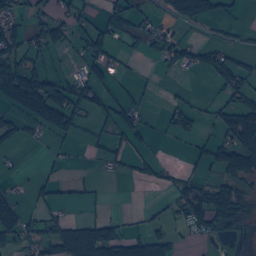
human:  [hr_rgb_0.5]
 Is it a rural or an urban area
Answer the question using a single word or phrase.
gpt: rural

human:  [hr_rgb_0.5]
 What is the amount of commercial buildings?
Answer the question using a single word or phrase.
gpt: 14

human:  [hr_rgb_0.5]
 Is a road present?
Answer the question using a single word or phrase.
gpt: yes

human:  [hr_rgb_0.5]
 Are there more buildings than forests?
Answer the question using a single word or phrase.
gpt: yes

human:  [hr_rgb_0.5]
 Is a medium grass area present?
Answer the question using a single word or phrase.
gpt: yes

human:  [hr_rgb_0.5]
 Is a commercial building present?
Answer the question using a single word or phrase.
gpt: yes

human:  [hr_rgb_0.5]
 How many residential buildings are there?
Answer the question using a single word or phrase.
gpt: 338

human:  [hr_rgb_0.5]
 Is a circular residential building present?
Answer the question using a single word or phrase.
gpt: yes

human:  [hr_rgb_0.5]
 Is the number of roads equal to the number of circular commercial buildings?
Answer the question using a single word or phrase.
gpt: no

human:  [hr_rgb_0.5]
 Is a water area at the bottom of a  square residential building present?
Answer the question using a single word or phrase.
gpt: yes

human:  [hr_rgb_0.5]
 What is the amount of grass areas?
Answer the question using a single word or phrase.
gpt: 175

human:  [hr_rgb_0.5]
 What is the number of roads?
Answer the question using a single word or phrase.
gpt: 138

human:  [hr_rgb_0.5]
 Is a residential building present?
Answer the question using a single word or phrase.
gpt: yes

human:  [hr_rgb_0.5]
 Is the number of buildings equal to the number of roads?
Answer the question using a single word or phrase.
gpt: no

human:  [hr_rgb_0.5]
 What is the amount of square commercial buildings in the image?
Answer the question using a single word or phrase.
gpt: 0

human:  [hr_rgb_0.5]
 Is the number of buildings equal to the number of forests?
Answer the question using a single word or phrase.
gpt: no

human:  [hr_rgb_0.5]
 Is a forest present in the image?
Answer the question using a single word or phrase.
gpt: yes

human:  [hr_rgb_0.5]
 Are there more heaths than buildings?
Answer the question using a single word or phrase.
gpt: no

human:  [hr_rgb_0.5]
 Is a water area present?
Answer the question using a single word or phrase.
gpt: yes

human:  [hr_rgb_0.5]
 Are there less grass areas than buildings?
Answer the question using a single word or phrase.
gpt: yes

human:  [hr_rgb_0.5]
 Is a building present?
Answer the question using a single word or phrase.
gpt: yes

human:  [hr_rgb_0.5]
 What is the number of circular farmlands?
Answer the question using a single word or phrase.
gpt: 0

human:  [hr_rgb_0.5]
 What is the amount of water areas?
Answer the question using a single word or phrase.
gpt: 67

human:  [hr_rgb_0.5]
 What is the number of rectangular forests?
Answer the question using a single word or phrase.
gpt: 30

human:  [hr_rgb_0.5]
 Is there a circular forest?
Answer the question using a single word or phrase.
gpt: yes

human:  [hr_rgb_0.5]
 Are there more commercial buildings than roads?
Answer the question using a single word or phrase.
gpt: no

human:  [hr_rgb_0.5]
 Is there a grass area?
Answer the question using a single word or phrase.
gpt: yes

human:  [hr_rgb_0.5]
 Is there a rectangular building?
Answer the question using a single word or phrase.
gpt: yes

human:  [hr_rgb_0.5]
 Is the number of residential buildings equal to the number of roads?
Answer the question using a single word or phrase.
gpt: no

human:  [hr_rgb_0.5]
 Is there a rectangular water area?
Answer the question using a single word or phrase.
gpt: yes

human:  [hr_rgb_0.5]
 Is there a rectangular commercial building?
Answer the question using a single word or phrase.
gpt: yes

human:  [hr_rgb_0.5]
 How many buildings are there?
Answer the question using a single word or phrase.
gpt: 355

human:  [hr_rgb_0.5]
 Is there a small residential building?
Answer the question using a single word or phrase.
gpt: yes

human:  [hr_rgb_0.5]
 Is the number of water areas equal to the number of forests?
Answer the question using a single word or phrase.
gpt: no

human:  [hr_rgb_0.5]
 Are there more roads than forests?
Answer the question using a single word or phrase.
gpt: no

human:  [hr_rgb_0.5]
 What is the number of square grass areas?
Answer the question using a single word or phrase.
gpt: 1

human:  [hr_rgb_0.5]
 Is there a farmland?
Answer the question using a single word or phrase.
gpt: yes

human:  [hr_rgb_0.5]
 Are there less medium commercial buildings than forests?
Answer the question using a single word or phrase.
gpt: yes

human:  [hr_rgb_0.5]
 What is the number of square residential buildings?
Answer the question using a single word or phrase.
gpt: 2

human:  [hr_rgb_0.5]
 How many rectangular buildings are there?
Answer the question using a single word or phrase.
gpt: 202

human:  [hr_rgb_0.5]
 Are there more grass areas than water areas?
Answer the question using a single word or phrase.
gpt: yes

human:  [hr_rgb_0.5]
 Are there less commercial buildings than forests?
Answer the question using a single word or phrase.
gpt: yes

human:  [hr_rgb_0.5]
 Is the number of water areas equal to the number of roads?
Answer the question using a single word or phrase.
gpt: no

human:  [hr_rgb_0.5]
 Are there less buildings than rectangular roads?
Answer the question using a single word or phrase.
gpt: no

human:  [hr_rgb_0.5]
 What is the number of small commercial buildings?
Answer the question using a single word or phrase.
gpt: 13

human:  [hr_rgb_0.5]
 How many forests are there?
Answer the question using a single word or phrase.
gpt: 207

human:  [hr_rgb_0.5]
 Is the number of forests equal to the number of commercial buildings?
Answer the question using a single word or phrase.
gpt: no

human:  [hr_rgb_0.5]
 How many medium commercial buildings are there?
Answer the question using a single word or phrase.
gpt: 1

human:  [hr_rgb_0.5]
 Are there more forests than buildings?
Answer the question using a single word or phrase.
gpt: no

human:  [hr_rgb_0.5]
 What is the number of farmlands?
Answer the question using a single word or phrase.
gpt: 41

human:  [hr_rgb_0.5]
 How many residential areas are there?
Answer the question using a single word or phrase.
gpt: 1

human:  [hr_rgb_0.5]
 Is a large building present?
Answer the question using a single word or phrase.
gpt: no

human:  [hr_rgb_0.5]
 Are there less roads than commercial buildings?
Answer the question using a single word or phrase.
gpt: no

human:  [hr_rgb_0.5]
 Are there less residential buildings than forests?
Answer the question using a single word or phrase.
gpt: no

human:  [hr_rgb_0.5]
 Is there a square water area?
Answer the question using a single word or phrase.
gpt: yes

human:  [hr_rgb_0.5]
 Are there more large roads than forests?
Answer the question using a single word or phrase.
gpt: no

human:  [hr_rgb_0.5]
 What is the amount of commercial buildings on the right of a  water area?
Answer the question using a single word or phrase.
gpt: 14

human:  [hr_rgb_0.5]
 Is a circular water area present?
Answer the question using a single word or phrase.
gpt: yes

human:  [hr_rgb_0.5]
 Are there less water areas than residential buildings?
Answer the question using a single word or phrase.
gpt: yes

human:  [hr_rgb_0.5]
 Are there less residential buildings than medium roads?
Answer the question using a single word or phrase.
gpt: no

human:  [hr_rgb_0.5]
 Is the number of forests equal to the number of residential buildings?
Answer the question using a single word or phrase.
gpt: no

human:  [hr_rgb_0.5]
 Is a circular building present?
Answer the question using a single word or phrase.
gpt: yes

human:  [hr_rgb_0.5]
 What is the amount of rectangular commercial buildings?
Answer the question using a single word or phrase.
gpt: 11

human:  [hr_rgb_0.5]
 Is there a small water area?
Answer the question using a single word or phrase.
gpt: yes